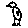
Label: bird